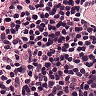
Metastatic tissue present: no